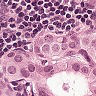
Metastatic tissue present: yes